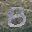
Label: 8